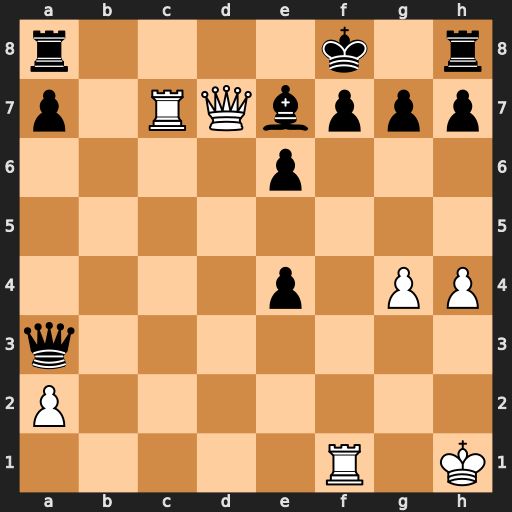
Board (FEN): r4k1r/p1RQbppp/4p3/8/4p1PP/q7/P7/5R1K
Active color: w
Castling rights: -
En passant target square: -
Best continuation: Rc8+ Rxc8 Qxc8+ Bd8 Qxd8#